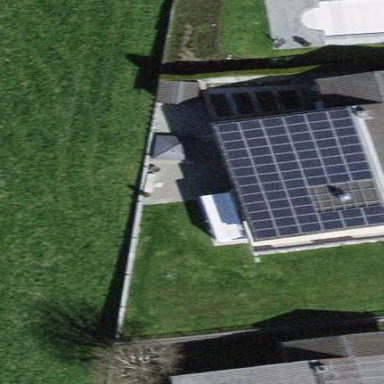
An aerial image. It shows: Solar power generator using photovoltaic panels.